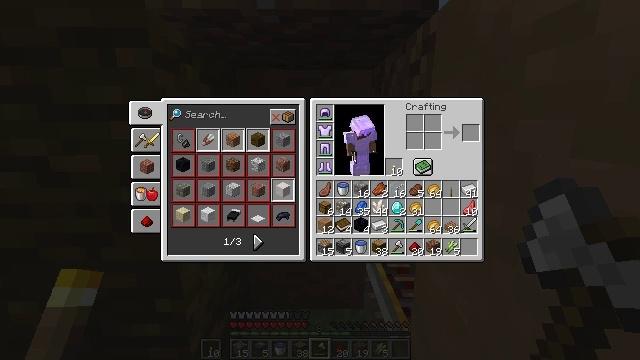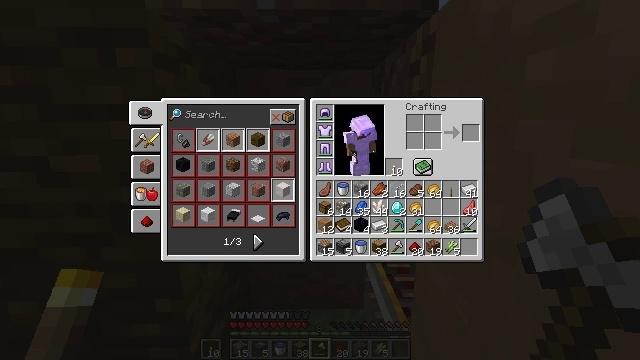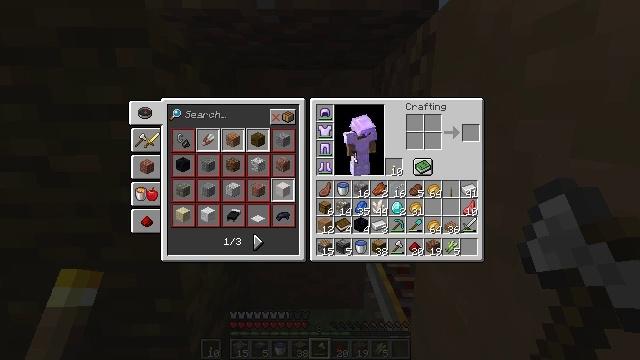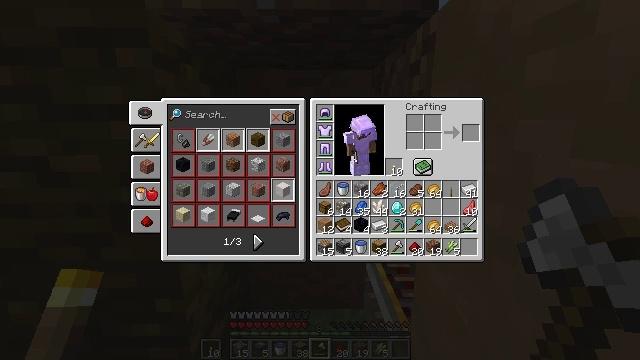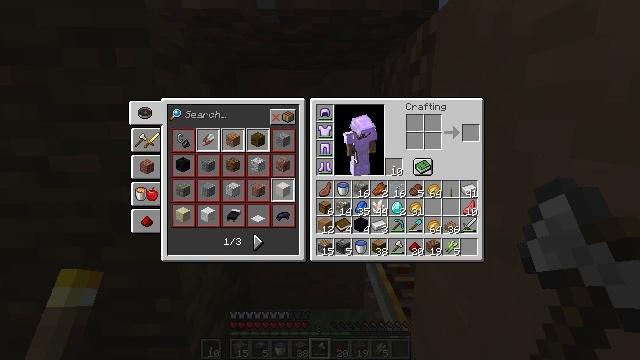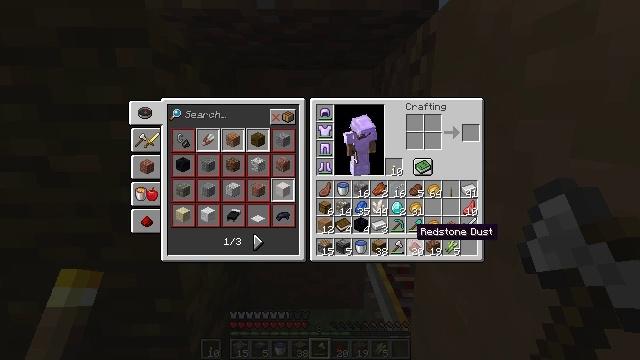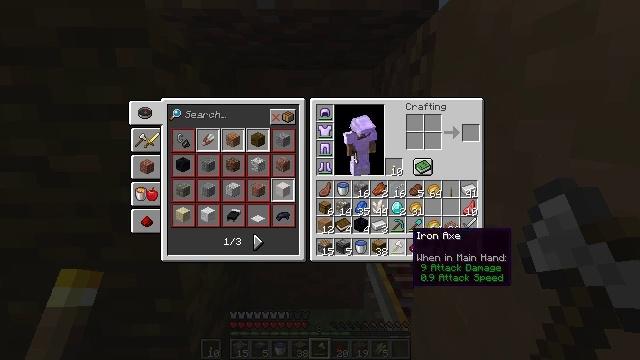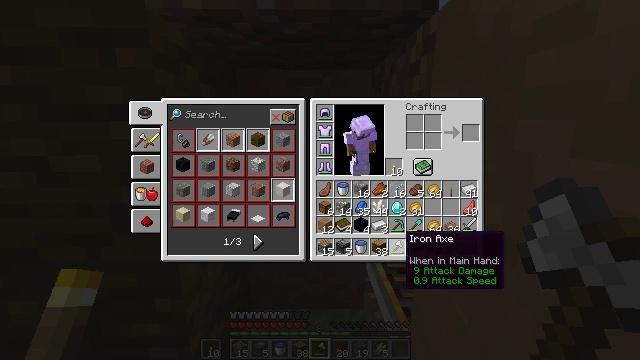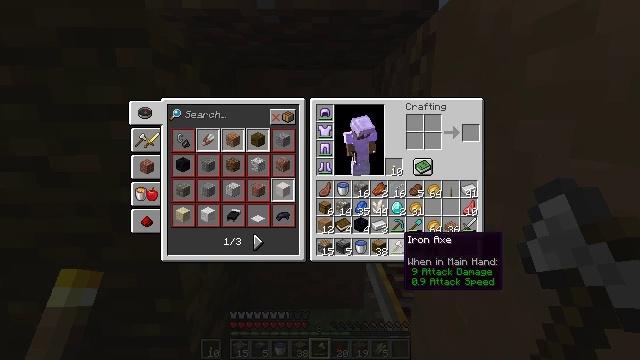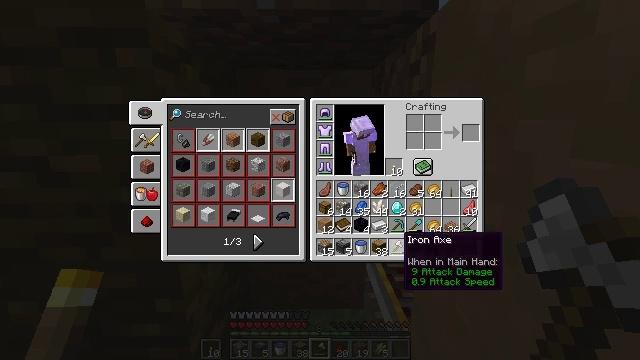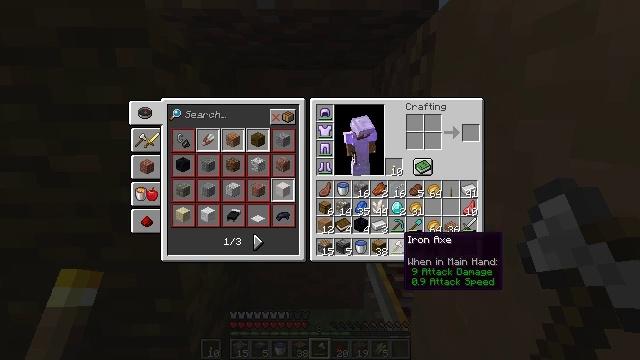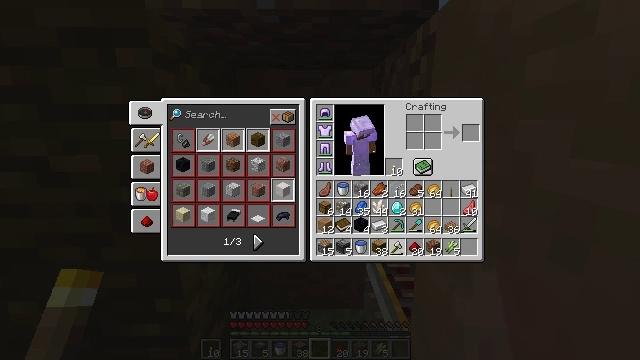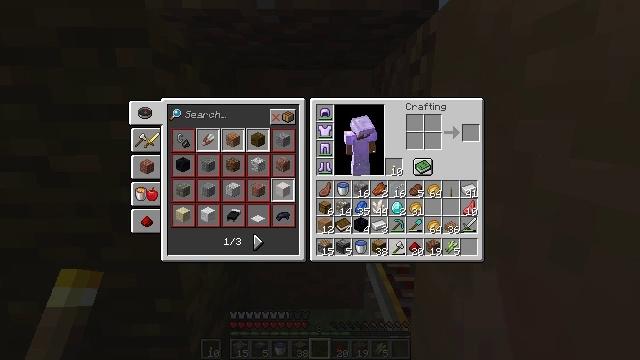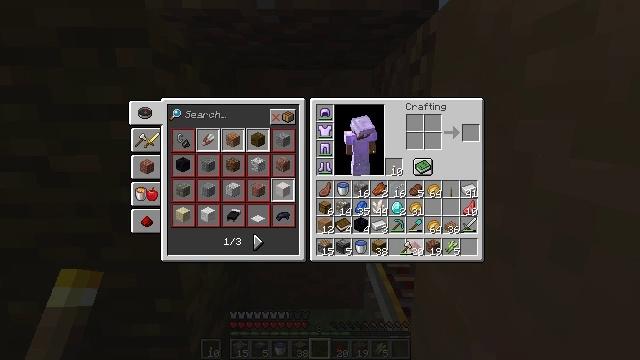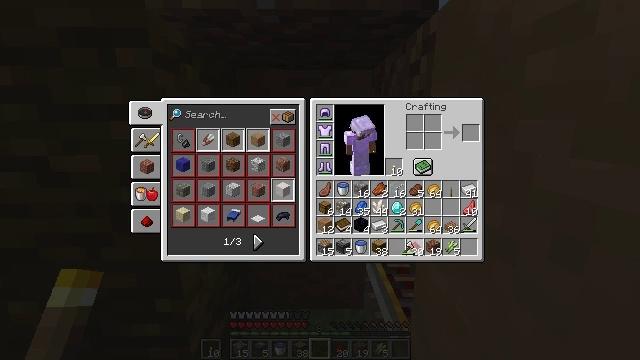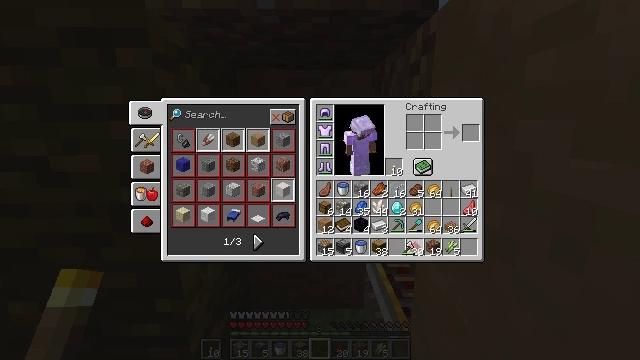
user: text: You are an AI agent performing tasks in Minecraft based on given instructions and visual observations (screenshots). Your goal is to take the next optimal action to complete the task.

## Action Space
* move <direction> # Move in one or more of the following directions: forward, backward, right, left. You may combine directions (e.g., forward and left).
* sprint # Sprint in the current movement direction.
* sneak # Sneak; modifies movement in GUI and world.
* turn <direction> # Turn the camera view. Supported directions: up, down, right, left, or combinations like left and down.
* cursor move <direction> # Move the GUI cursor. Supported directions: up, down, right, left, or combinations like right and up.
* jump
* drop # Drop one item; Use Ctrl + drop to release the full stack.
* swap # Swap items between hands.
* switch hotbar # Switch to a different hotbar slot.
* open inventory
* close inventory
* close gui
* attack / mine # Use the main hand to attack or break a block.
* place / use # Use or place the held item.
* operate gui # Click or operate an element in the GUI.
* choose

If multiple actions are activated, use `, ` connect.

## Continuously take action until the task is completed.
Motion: motion action
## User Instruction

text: Obtain stripped jungle log by chopping it down.
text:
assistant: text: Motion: no_op
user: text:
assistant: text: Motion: no_op
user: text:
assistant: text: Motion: no_op
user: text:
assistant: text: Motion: no_op
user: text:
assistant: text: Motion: no_op
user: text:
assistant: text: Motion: no_op
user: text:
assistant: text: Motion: cursor move left
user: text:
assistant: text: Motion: no_op
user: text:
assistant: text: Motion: no_op
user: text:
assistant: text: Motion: no_op
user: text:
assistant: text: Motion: operate gui
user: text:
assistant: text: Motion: operate gui
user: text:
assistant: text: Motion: cursor move right, operate gui
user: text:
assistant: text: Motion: no_op
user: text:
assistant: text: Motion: no_op
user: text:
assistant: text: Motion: no_op
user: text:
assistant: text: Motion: no_op
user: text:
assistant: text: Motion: no_op
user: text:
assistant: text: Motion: no_op
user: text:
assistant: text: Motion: no_op
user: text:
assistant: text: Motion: no_op
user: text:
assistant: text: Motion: operate gui
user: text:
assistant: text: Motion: operate gui
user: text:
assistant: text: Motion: operate gui
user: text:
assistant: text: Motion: no_op
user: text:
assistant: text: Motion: no_op
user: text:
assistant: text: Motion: no_op
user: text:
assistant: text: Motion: no_op
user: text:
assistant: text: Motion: no_op
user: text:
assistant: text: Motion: no_op